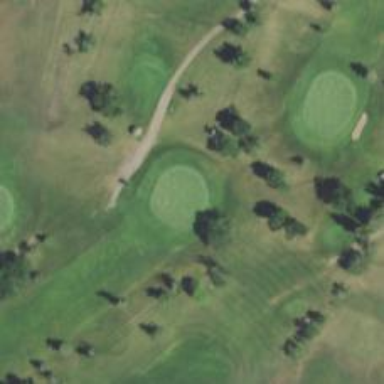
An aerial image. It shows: Golf hole.